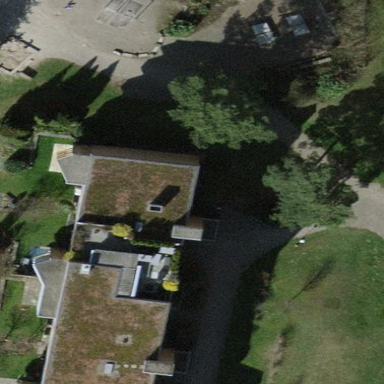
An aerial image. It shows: Apartment building with flat roof.